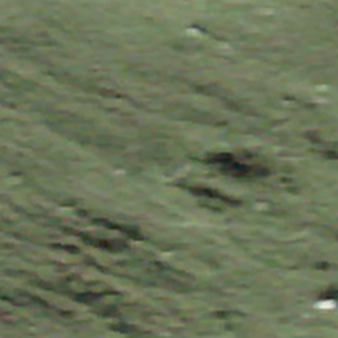
Label: other